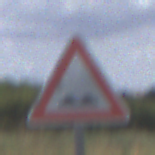
Verkehrszeichen: UnebeneFahrbahn
Umgebung: Outdoor, Nature
Tageszeit: Midday
Wetter: PartlyCloudy
Licht: Natural
Jahreszeit: NotSpecified
Kontrast: HighContrast